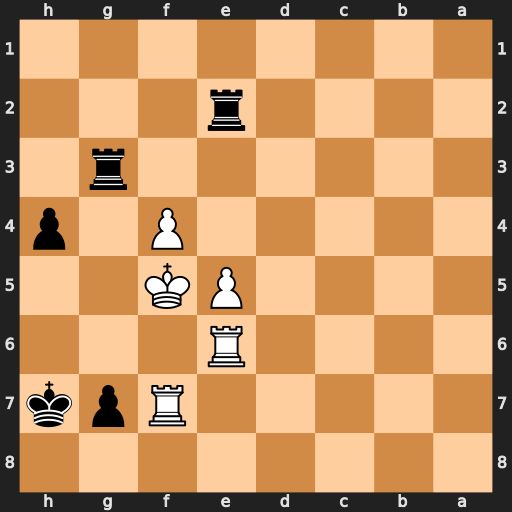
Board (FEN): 8/5Rpk/4R3/4PK2/5P1p/6r1/4r3/8
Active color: b
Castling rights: -
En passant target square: -
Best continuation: h3 Rf8 h2 Ree8 Rxe5+ Kxe5 Re3+ Kd6 Rxe8